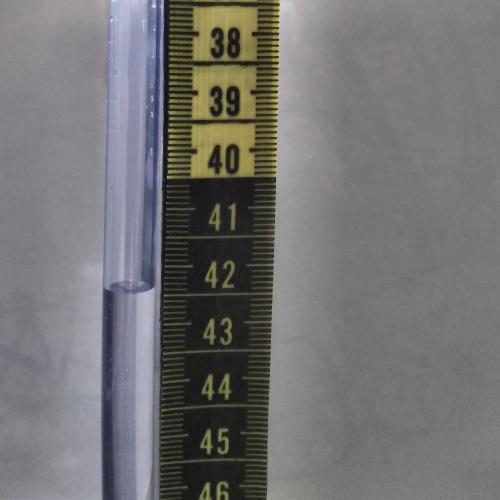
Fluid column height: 42.4 cm